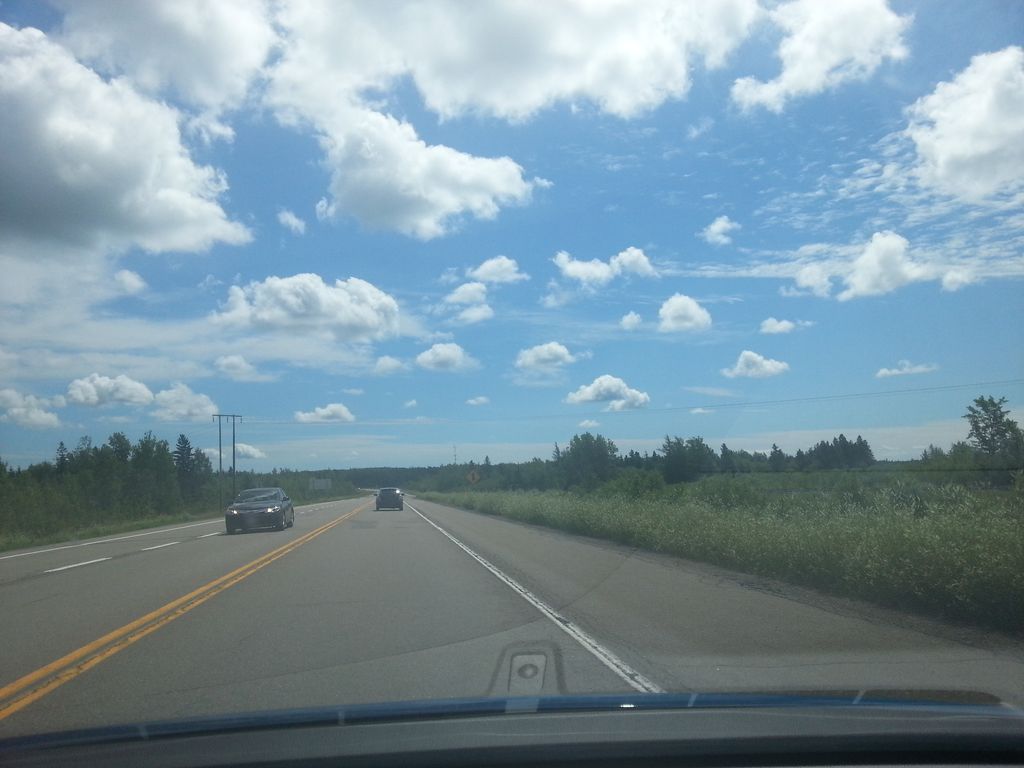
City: charlottetown